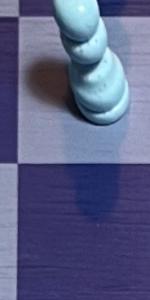
Label: Empty